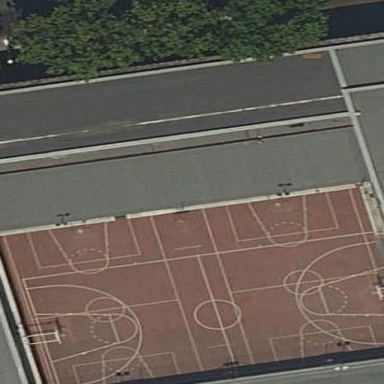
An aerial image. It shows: Basketball court on leisure land pitch.